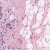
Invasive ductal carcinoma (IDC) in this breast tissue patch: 0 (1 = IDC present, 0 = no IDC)